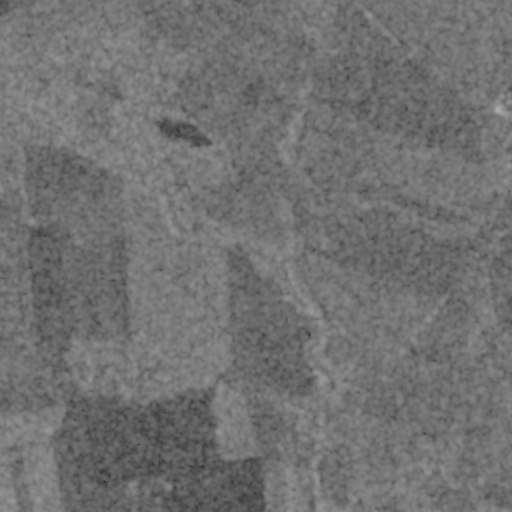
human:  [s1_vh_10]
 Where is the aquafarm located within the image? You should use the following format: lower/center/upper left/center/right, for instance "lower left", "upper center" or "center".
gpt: The aquafarm is located in the lower center of the image.
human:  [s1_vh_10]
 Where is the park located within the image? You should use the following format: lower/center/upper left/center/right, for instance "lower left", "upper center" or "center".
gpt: The park is located in the lower right of the image.
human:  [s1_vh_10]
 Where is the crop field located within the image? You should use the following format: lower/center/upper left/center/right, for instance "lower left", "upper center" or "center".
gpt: There is no crop field in the image.

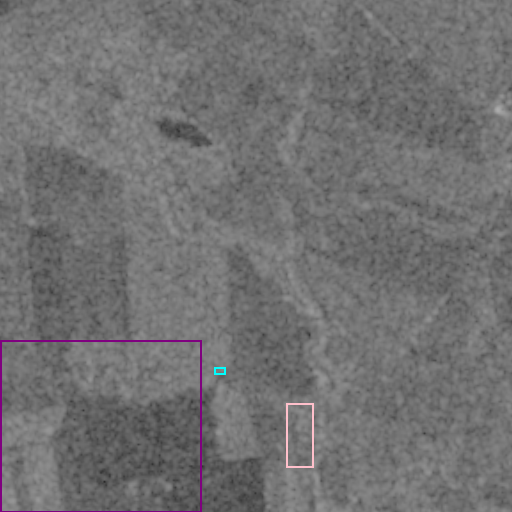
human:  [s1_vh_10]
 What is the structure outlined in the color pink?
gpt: The structure outlined in pink is an aquafarm.
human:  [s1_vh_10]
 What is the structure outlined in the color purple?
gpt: The structure outlined in purple is a crop field.
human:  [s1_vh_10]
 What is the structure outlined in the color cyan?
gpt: The structure outlined in cyan is a park.
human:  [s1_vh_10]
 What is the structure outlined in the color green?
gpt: There is no green outline.